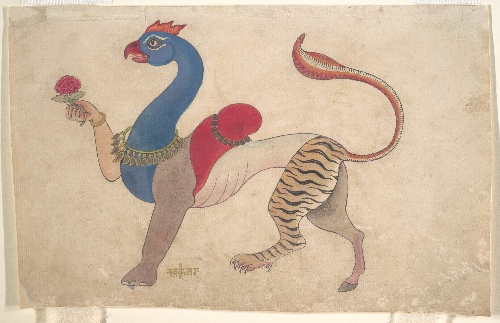
Date: ca. 1835
Object type: Painting
Classification: Paintings
Medium: Opaque watercolor, ink, and gold on paper
Culture: India (Rajasthan, Jodhpur[?])
Dimensions: Image: 10 1/4 x 8 in. (26 x 20.3 cm)
Department: Asian Art
Credit line: Purchase, Evelyn Kranes Kossak Gift, 2006
Accession year: 2006
Repository: Metropolitan Museum of Art, New York, NY
Tags: Animals|Krishna